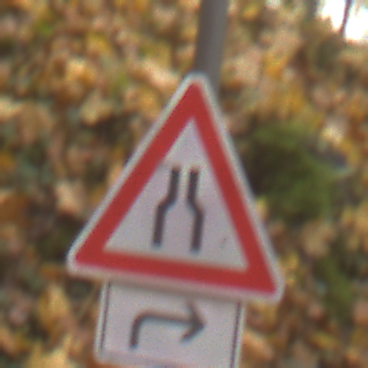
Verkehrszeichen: VerengteFahrbahn
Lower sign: RichtungsangabeDurchPfeile5
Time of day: MorningAfternoon
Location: Outdoor (Nature)
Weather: Overcast
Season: Autumn
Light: Natural